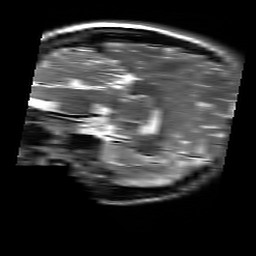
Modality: T2w
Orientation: sagittal
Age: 21
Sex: female
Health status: healthy
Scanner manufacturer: siemens
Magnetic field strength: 3 T
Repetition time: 4.01 s
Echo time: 0.116 s